Question: I want to change the following server properties and settings in the SQL Server 2012. I just want to change the language from English(United States) to English(United Kingdom). Please suggests me the possible ways in order to get through.

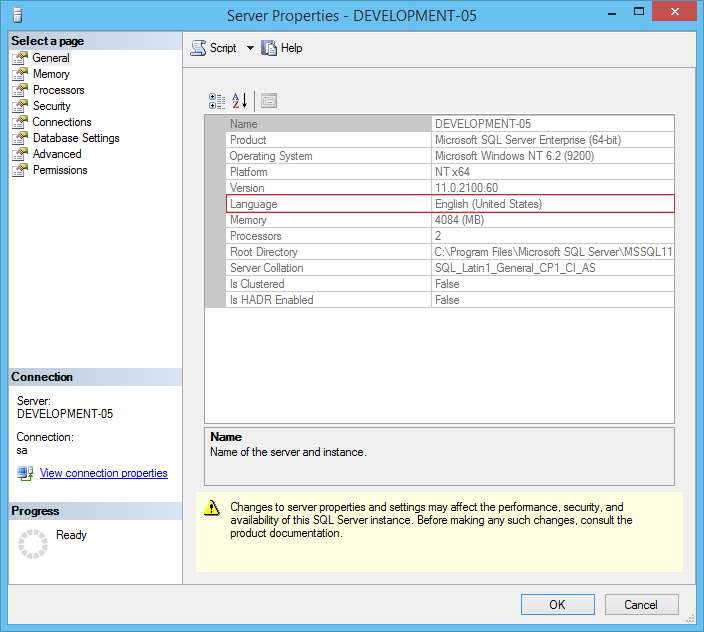
Answer: The language setting of the server doesn't matter, that's just a default setting for new added user, where you haven't define a language setting.
You have to change the language for your used account in SQL Server. In SSMS goto "Security" => "Logins" and open the properties of your account, at the bottom of the dialog you will find "Default language", I guess it's now "English", change it to "British English".
Or us a T-SQL Command:
'''
USE [master]
GO
ALTER LOGIN [YourAccountName] WITH DEFAULT_LANGUAGE=[British]
GO
'''
Source : <URL>